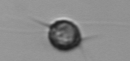
Label: Acanthoica_quattrospina